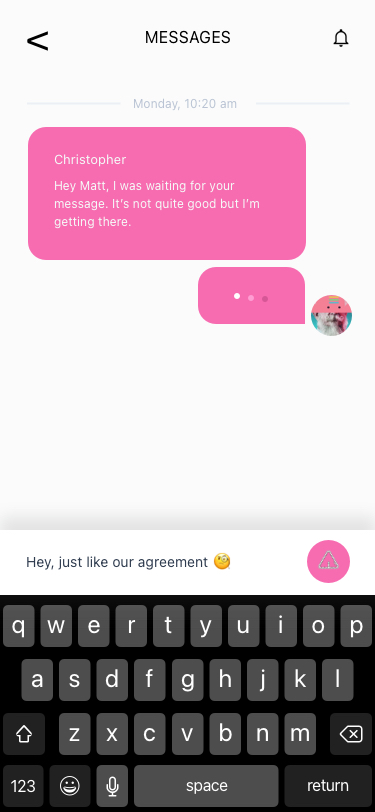
Text in this UI design:
<
MESSAGES
Monday, 10:20 am
Christopher
Hey Matt, I was waiting for your message. It’s not quite good but I’m getting there.
Hey, just like our agreement 🧐